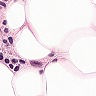
Metastatic tissue present: yes